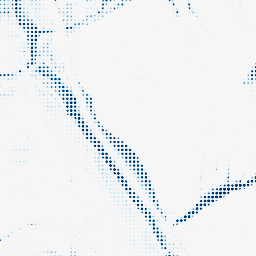
Category: morphological
Decomposition family: morphological_rect
Decomposition parameters: operation: closing
width: 20
height: 10
Upsampling method: sinc_blackman
Upsampling parameters: scale: 8
kernel_size: 4
Upsampling scale: 8